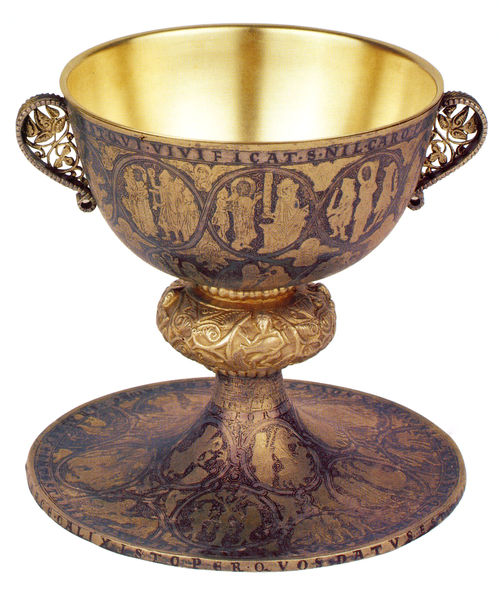
Titel: Wiltener Kelch / Stiftung (evtl.)
Institution: Wilten, Prämonstratenstift
Schlagwörter: blätter, fuß, menschen, schwarz, ornament, schale, gold, kelch, personen, rund, henkel, relief, farbig, bilder, figuren, inschrift, ornamente, verzierung, metall, poliert, foto, becher, gefäß, vergoldet, religion, kreise, gravur, griffe, knauf, heiligenschein, jesus, heilige, pokal, objekt, wertvoll, gral, latein, gewinn, medaillons, floreal, emaille, carolus, kral, abendmahlskelch, zieseliert, pokel, nkelch, vivificat